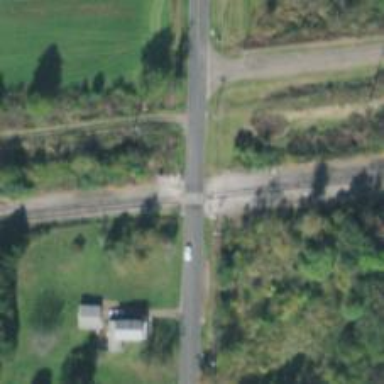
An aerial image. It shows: Level crossing along the railway.